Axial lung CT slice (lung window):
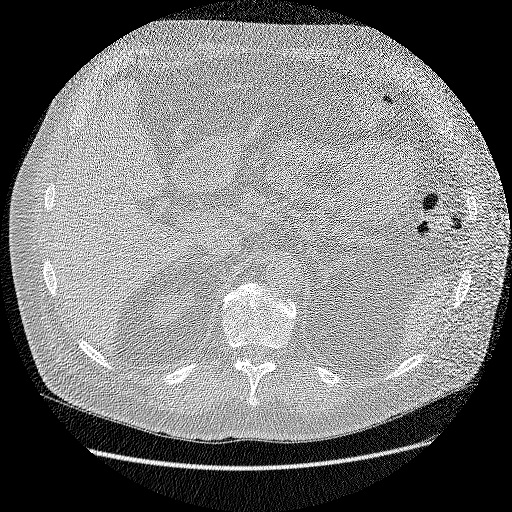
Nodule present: no